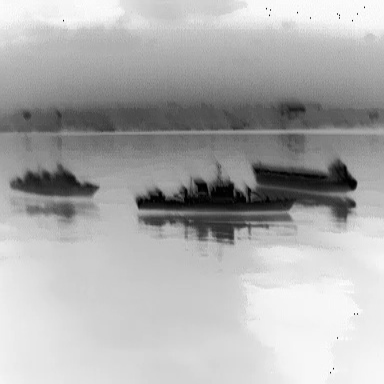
There are two warships in the infrared image.